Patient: sex M, age 52
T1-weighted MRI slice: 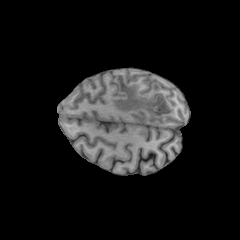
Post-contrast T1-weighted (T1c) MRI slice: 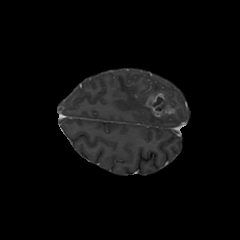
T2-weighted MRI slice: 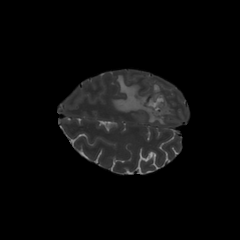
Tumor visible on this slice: yes
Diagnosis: Glioblastoma, IDH-wildtype
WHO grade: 4